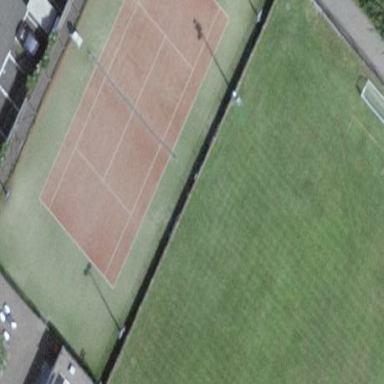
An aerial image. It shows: Tennis court on pitch designated for leisure land.